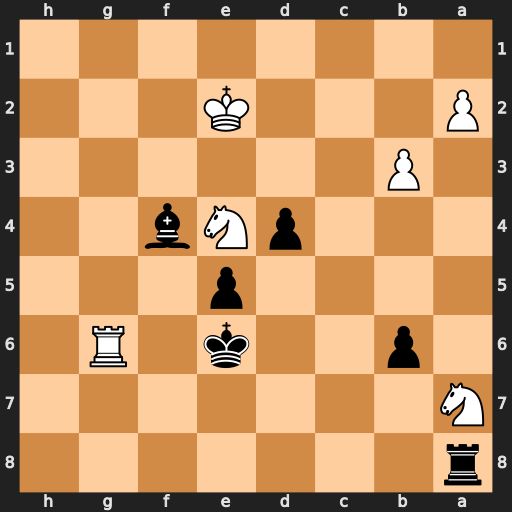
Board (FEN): r7/N7/1p2k1R1/4p3/3pNb2/1P6/P3K3/8
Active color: b
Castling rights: -
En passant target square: -
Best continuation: Kf5 Kf3 Kxg6